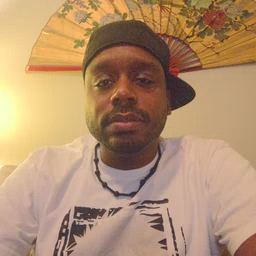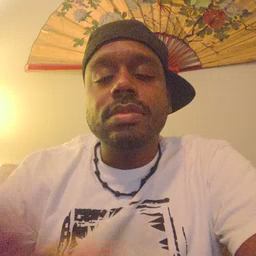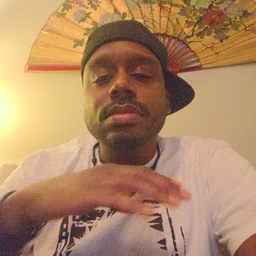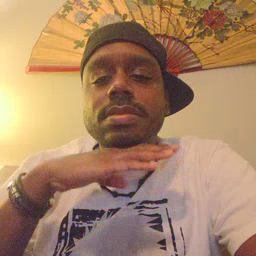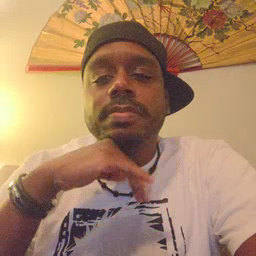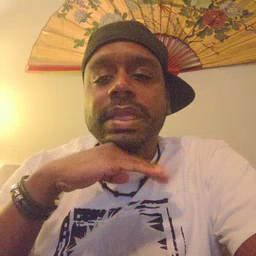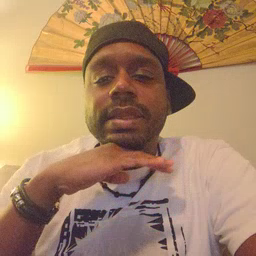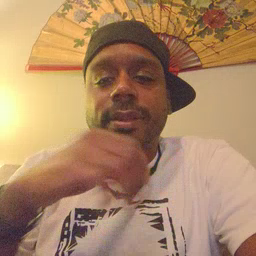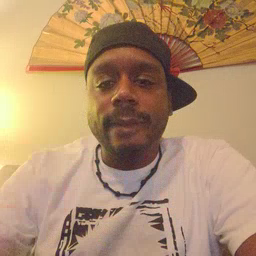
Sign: pig